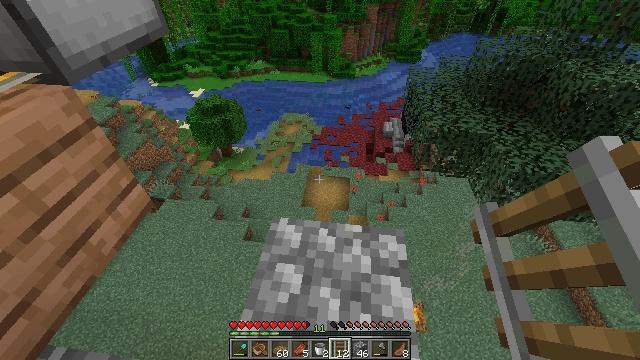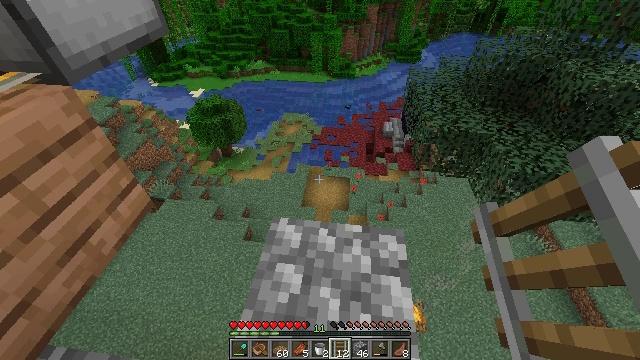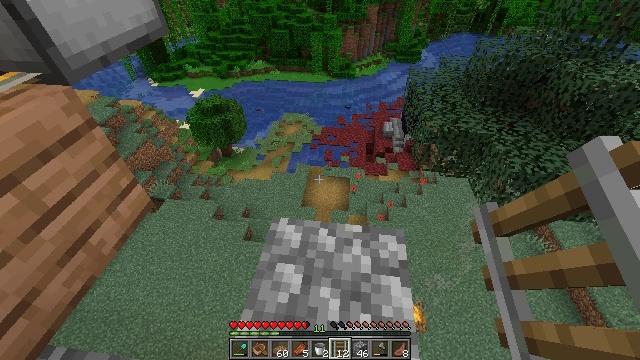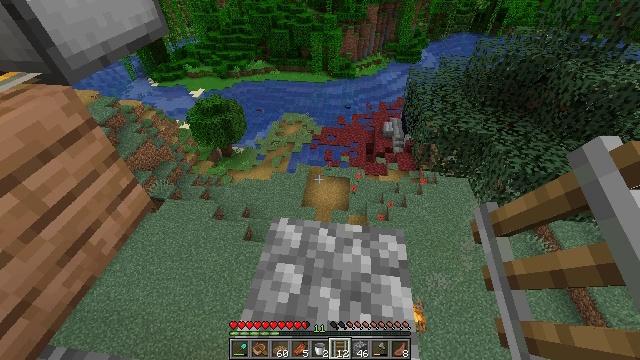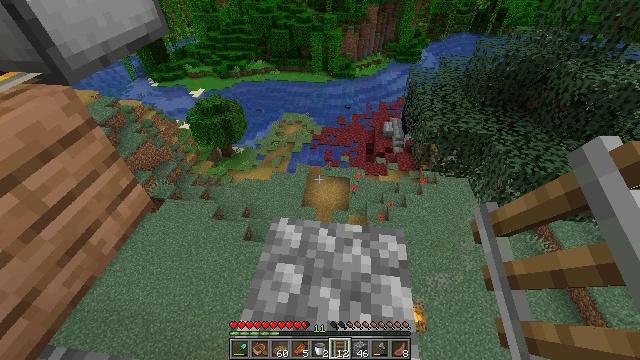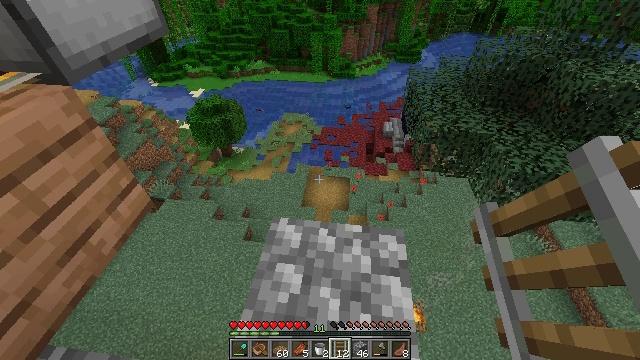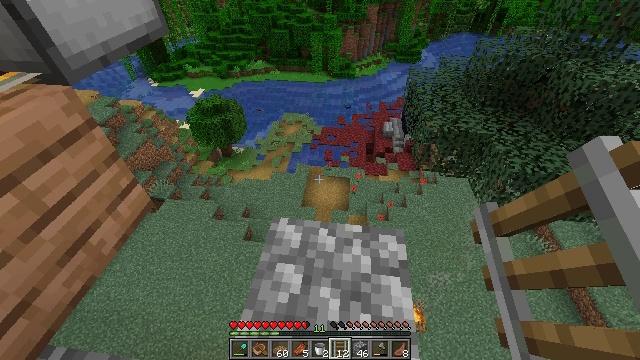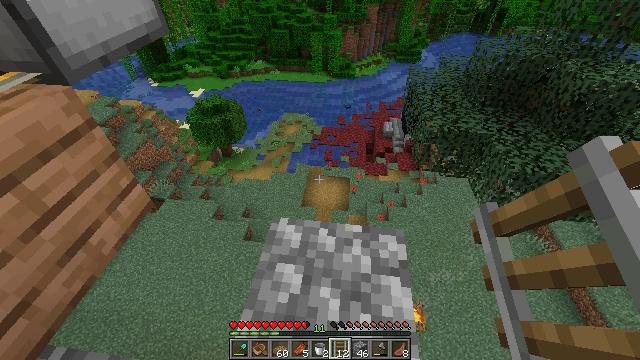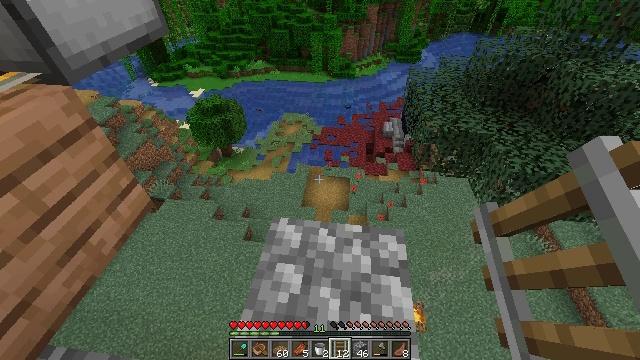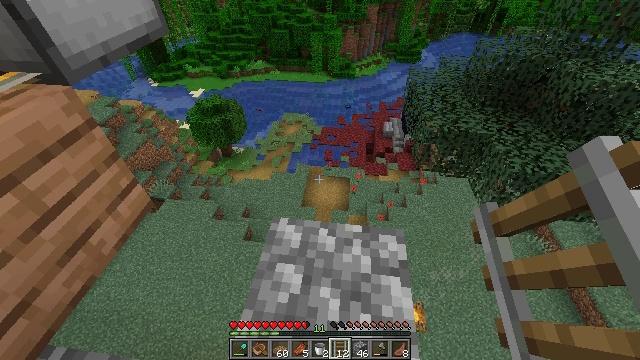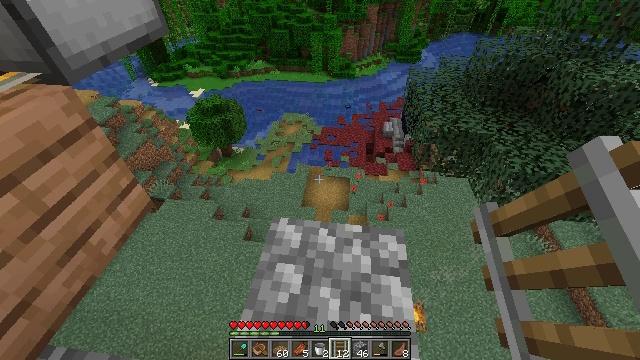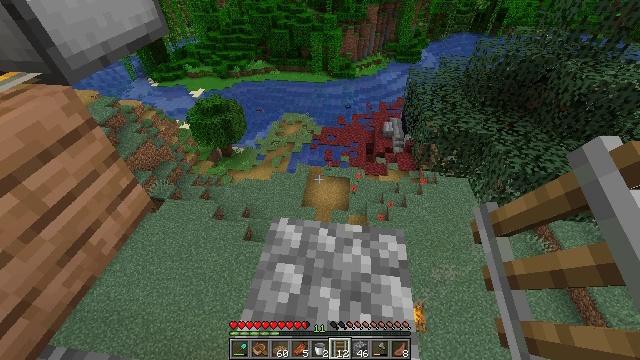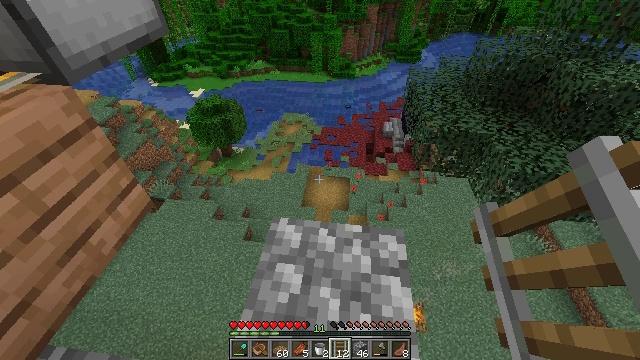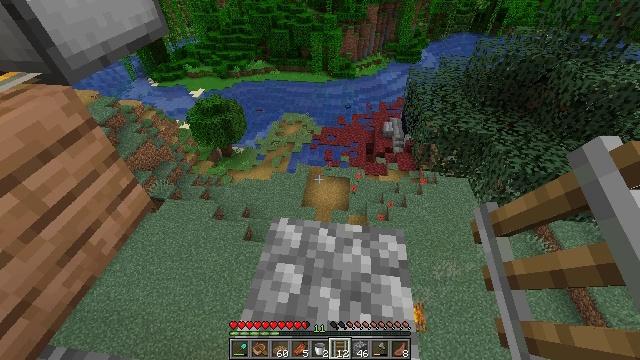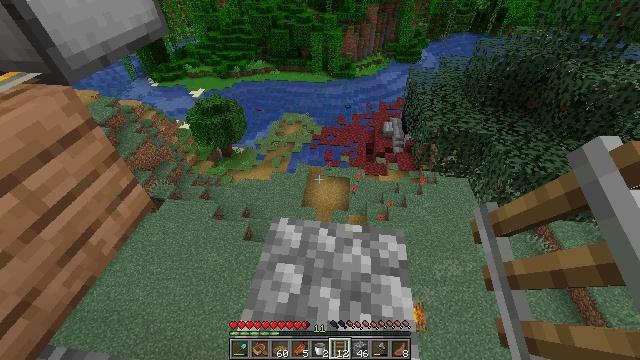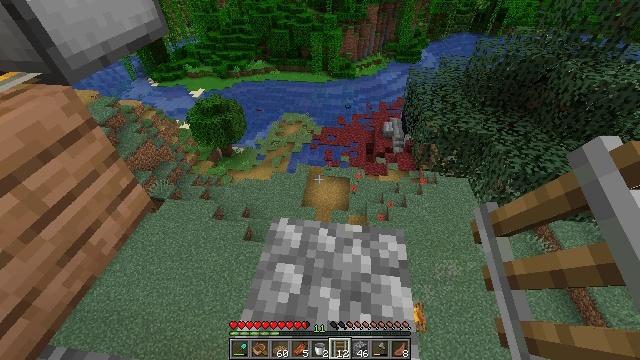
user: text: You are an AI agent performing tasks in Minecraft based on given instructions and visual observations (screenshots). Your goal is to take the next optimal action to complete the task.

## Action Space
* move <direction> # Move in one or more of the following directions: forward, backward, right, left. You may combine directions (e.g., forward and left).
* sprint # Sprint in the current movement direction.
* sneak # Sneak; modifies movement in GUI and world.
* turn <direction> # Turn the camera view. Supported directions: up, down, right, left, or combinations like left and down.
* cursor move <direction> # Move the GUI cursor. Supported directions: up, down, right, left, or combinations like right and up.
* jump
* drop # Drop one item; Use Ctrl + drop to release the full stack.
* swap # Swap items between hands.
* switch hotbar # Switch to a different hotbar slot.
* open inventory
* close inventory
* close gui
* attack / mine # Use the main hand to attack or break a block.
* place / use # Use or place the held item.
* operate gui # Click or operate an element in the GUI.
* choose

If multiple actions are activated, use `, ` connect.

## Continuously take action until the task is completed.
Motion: motion action
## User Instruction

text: Craft a single spruce button from spruce wood.
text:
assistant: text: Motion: no_op
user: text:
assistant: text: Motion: no_op
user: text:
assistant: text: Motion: no_op
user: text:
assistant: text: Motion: no_op
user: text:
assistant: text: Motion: no_op
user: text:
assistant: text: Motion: no_op
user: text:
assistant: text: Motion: no_op
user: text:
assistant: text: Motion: no_op
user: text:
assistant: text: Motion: no_op
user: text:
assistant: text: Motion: no_op
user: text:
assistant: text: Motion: no_op
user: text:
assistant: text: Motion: no_op
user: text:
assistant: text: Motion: no_op
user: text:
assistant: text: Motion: no_op
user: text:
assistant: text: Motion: no_op
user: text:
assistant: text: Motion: no_op
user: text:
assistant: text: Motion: no_op
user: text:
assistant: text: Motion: no_op
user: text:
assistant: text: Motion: no_op
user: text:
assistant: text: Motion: no_op
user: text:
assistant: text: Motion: no_op
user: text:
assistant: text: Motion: no_op
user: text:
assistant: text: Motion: no_op
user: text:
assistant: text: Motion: no_op
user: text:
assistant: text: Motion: no_op
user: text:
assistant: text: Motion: no_op
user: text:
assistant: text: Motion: no_op
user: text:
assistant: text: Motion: no_op
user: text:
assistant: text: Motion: no_op
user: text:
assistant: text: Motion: no_op